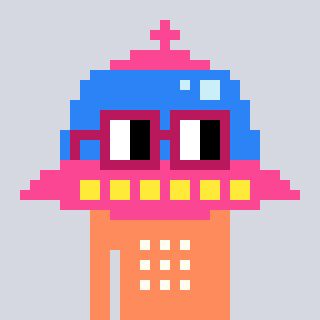
a pixel art character with square dark red glasses, a ufo-shaped head and a peachy-colored body on a cool background